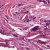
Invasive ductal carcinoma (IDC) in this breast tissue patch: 0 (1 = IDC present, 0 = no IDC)